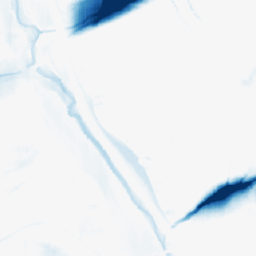
Category: morphological
Decomposition family: morphological_ellipse
Decomposition parameters: operation: closing
width: 50
height: 10
Upsampling method: nearest
Upsampling parameters: scale: 2
Upsampling scale: 2